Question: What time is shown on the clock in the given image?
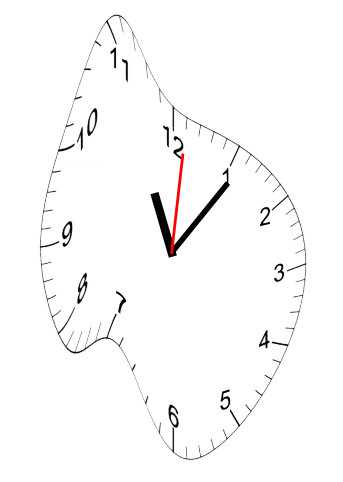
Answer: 11:06:01